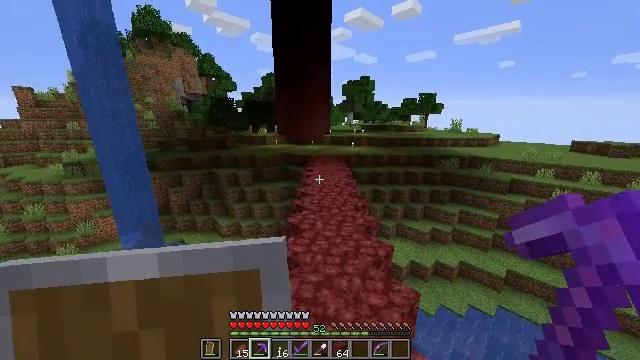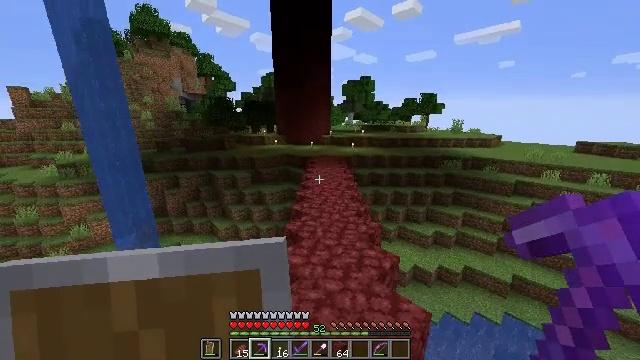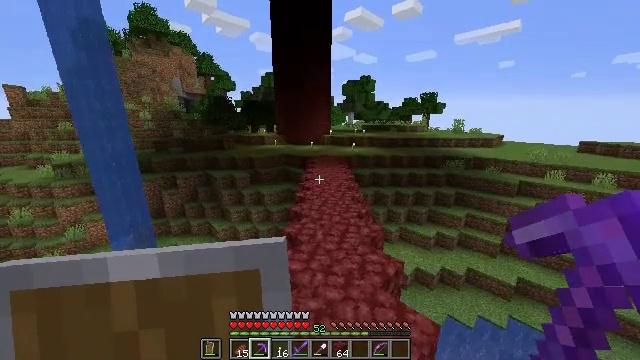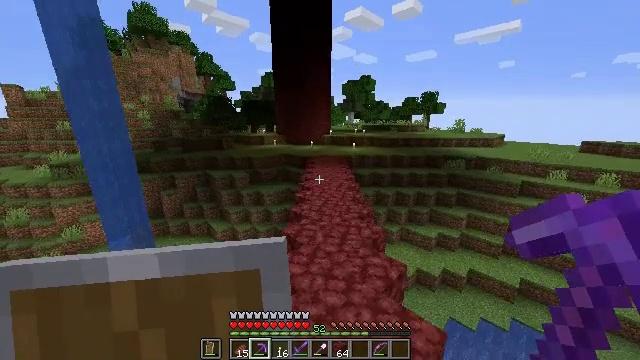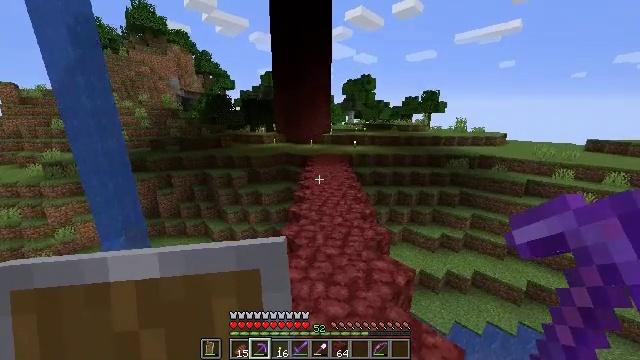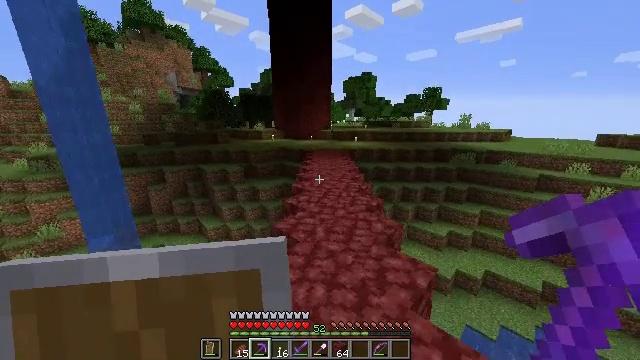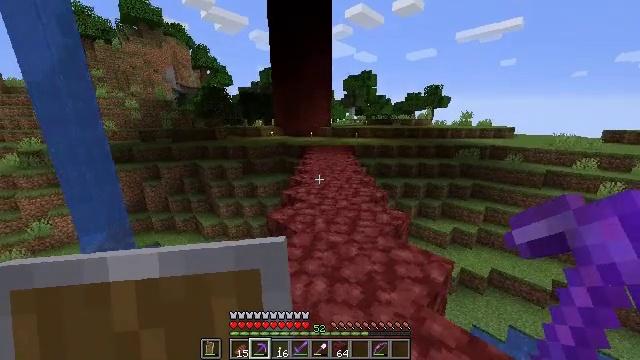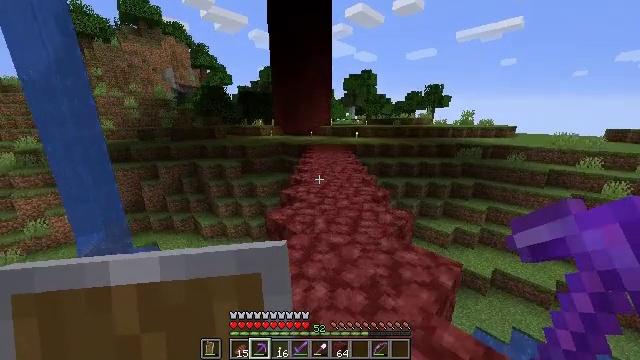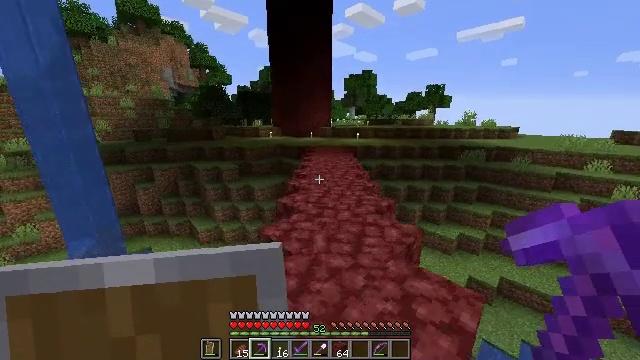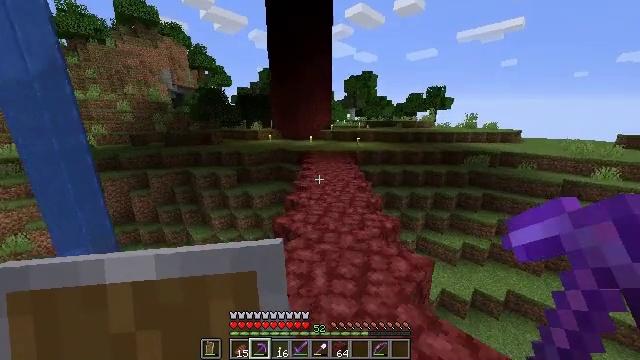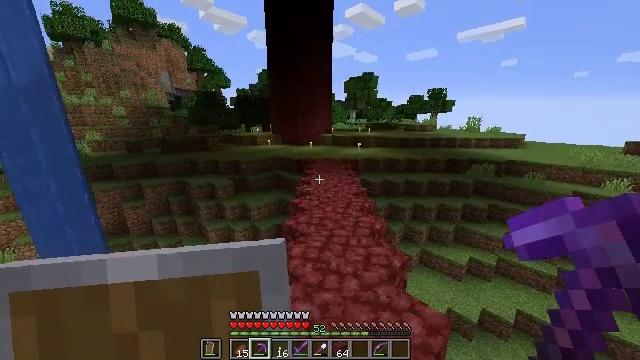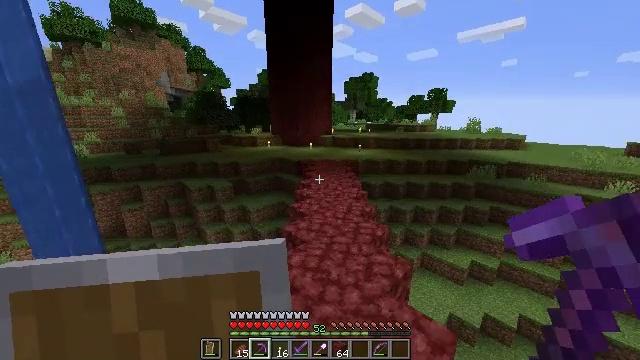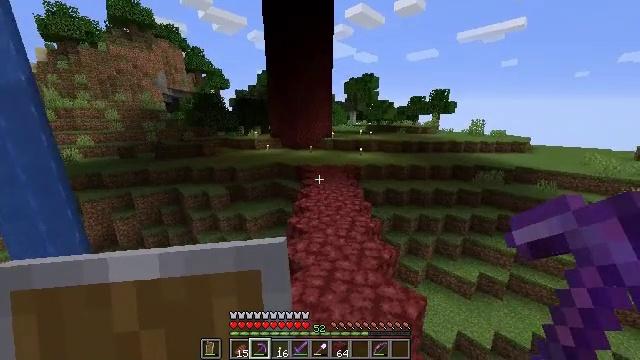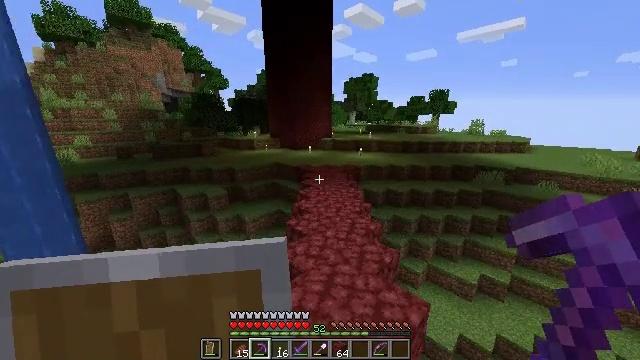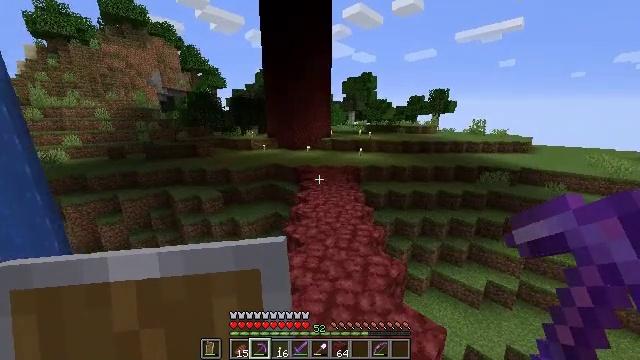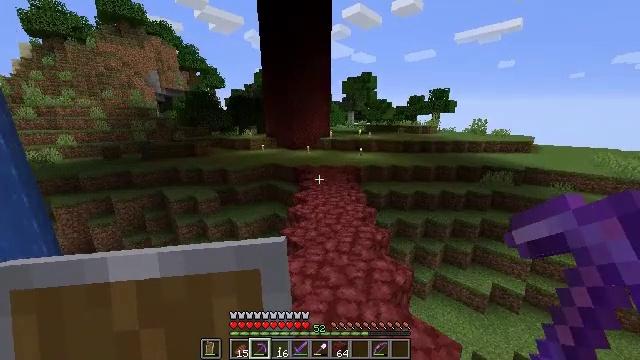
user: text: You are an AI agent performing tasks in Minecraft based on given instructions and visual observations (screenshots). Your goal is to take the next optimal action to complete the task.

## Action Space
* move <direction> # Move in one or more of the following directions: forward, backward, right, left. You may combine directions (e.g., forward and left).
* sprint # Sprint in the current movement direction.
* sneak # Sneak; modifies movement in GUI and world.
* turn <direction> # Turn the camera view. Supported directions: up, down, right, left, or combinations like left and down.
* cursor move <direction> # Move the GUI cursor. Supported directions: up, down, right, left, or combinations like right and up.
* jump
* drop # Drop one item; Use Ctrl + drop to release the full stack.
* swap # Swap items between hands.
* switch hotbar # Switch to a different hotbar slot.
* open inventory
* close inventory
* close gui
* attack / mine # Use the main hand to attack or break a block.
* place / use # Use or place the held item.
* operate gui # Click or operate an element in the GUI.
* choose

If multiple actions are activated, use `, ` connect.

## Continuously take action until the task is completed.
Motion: motion action
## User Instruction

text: Open a crafting table to get gold nugget.
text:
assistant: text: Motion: move forward, jump
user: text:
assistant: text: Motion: move forward, jump
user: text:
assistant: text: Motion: move forward, jump
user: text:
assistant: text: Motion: move forward, jump
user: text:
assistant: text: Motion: move forward, jump
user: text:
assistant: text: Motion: move forward, jump
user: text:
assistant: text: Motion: move forward, jump
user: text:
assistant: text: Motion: move forward, jump
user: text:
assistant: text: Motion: move forward, jump
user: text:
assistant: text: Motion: move forward, jump
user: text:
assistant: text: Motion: move forward, jump
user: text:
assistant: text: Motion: move forward, jump
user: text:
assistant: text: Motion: move forward, jump
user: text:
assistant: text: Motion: move forward, jump
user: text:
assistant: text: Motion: move forward, jump
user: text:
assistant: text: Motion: move forward, jump
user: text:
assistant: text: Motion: move forward, jump
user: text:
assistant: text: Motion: move forward, jump
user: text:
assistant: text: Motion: move forward, jump
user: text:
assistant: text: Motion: move forward, jump
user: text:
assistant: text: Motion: move forward, jump
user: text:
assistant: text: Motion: move forward, jump
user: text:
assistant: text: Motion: move forward, jump
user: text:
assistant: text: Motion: move forward, jump
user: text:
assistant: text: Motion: move forward, jump
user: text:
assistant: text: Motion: move forward, turn left and up, jump
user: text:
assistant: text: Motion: move forward, turn left and up, jump
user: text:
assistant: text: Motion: move forward, jump
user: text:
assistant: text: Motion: move forward, jump
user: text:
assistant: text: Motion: move forward, turn right, jump